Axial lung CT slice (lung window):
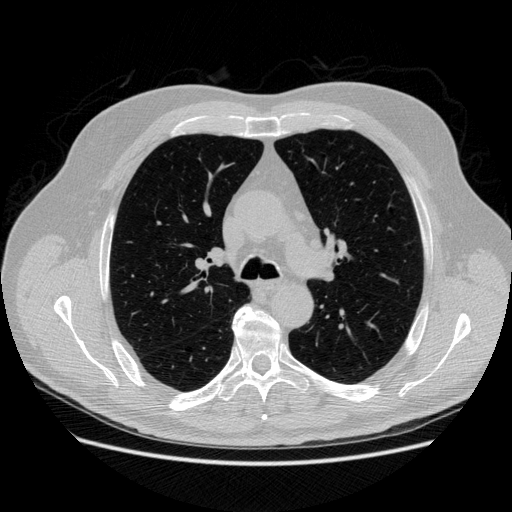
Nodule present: no